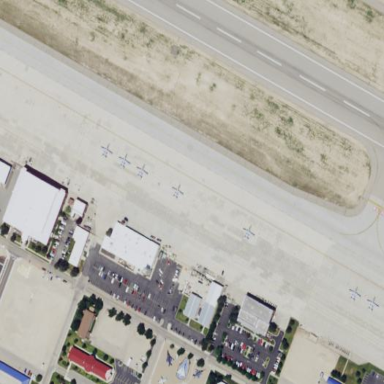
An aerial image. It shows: Apron at the airport.